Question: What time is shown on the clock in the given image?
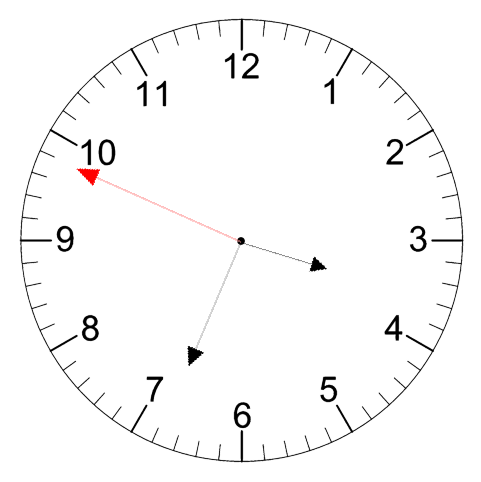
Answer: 03:33:49